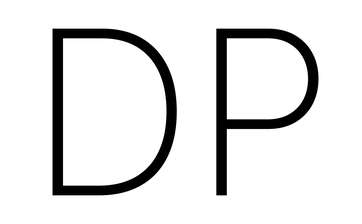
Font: Inter_ExtraLight